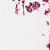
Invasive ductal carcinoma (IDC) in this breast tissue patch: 0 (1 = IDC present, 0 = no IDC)